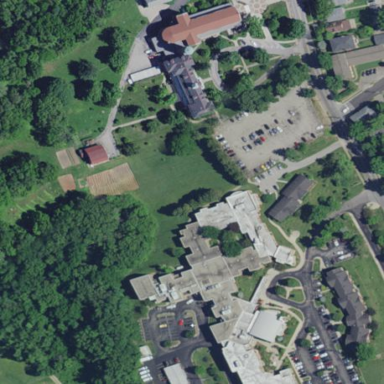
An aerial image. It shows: Healthcare facility identified as hospital.